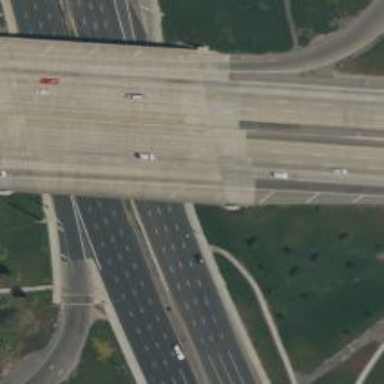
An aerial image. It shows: Primary highway.